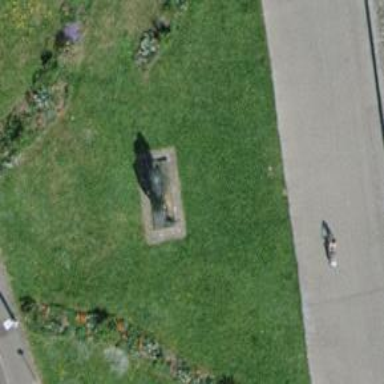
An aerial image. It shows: Statue is seen in the image.